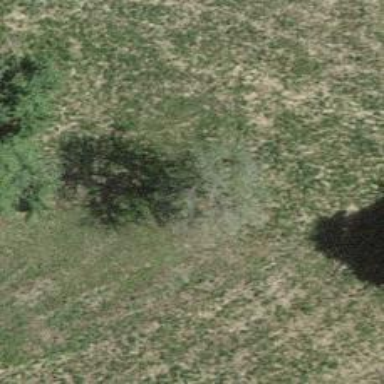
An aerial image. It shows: Beautiful tree in nature.